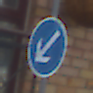
Verkehrszeichen: VorgeschriebeneVorbeifahrtLinks
Umgebung: Outdoor, Urban
Tageszeit: MorningAfternoon
Wetter: Overcast
Licht: Natural
Jahreszeit: NotSpecified
Kontrast: LowContrast